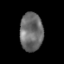
Tissue: lung
Cell type: Others
Senescence score: 0.1845
Nuclear area (px): 869
Mean DAPI intensity: 107.109